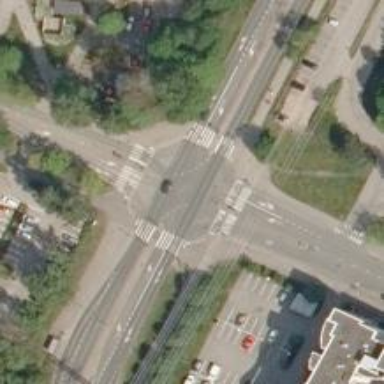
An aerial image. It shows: Tertiary_link road with asphalt surface.